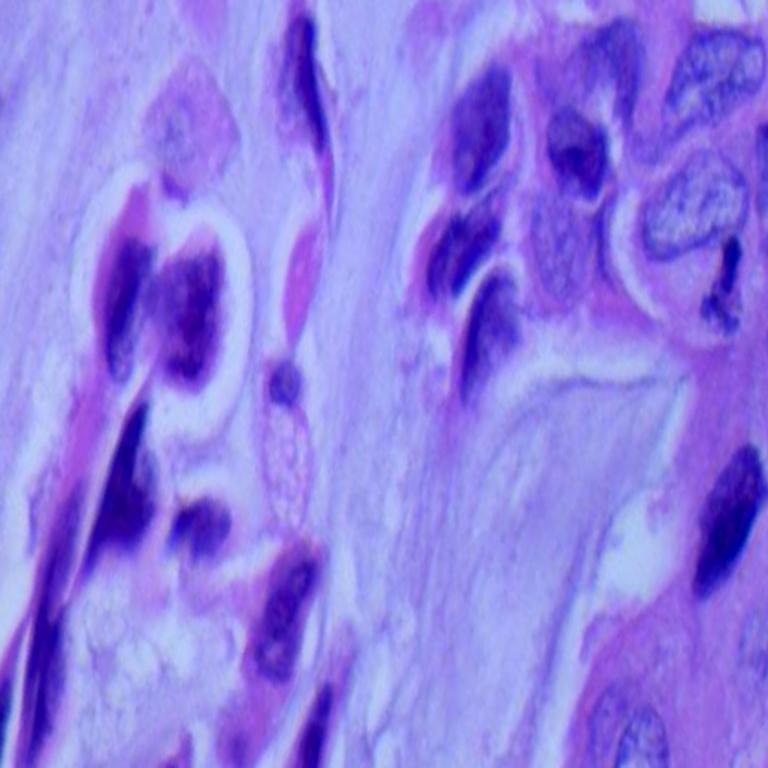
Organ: lung
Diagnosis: adenocarcinomas